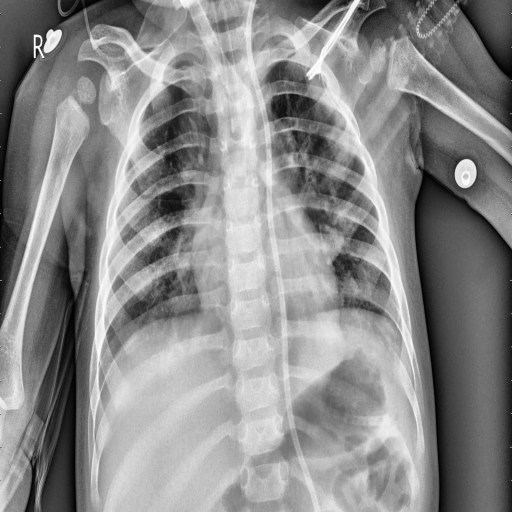
Finding: PNEUMONIA